Question: So with <URL>, I can set Tile Properties directly on a tile before placing it on a map like so:

This is how I have done collision checking, by setting the collision property to 'true' and then checking the tile properties when moving a sprite.
However, I would like to add a 'teleport' tile. When the player walks on a specific tile, it takes them to a separate location.
The problem I am running into, is that when you set a property on a tile, you only get to set it once, and not on the tile instance. Meaning every tile would have the same teleport location.
Am I overlooking something? Is there a better way to go about doing this in Cocos2d in general?
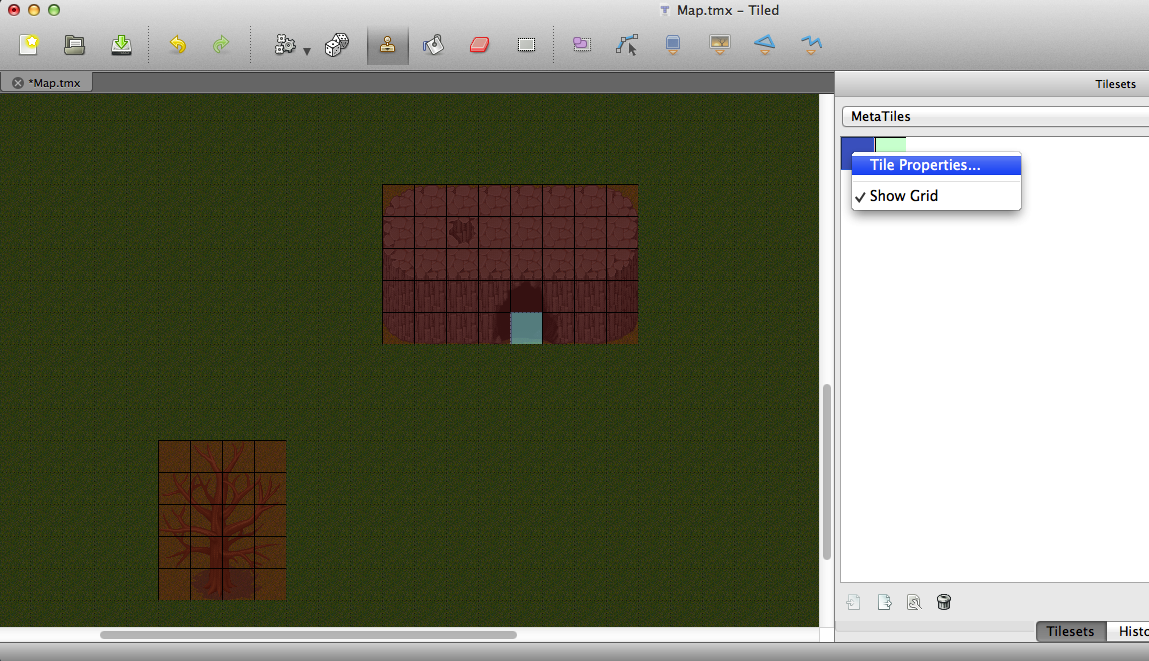
Answer: You can use the object layer for this. Add an "object" (that's just a rectangle or point in Tiled) to the teleporter tile and use the object's properties to connect two locations together.
When you load the map you could walk over all objects to find the connecting objects. Then you know the two tile locations of the teleporter end points which you could store in a teleportation array. Every time your player moves to a new tile, check the teleportation array to see if the player is on one of the teleportation fields, and if he is, move him to the other teleportation tile.
Of course you could also check intersection with the object (rectangle) but since there's a chance that you might accidentally create an object (rectangle) that spans multiple tiles it seems more reliable to check these objects before the game starts.